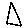
Label: triangle